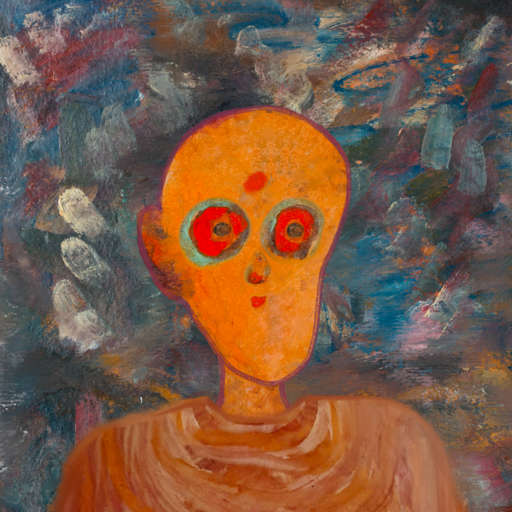
Background: Boggyland, Head And Neck Front: Hypocrite, Face Front: Sisters, Bust: Pious_Lady, Hair Front: Blank, Head Accessory: Blank, Second Necklace: Blank, Necklace: Blank, Baby: Blank